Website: bh-photo
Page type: customer-info-address
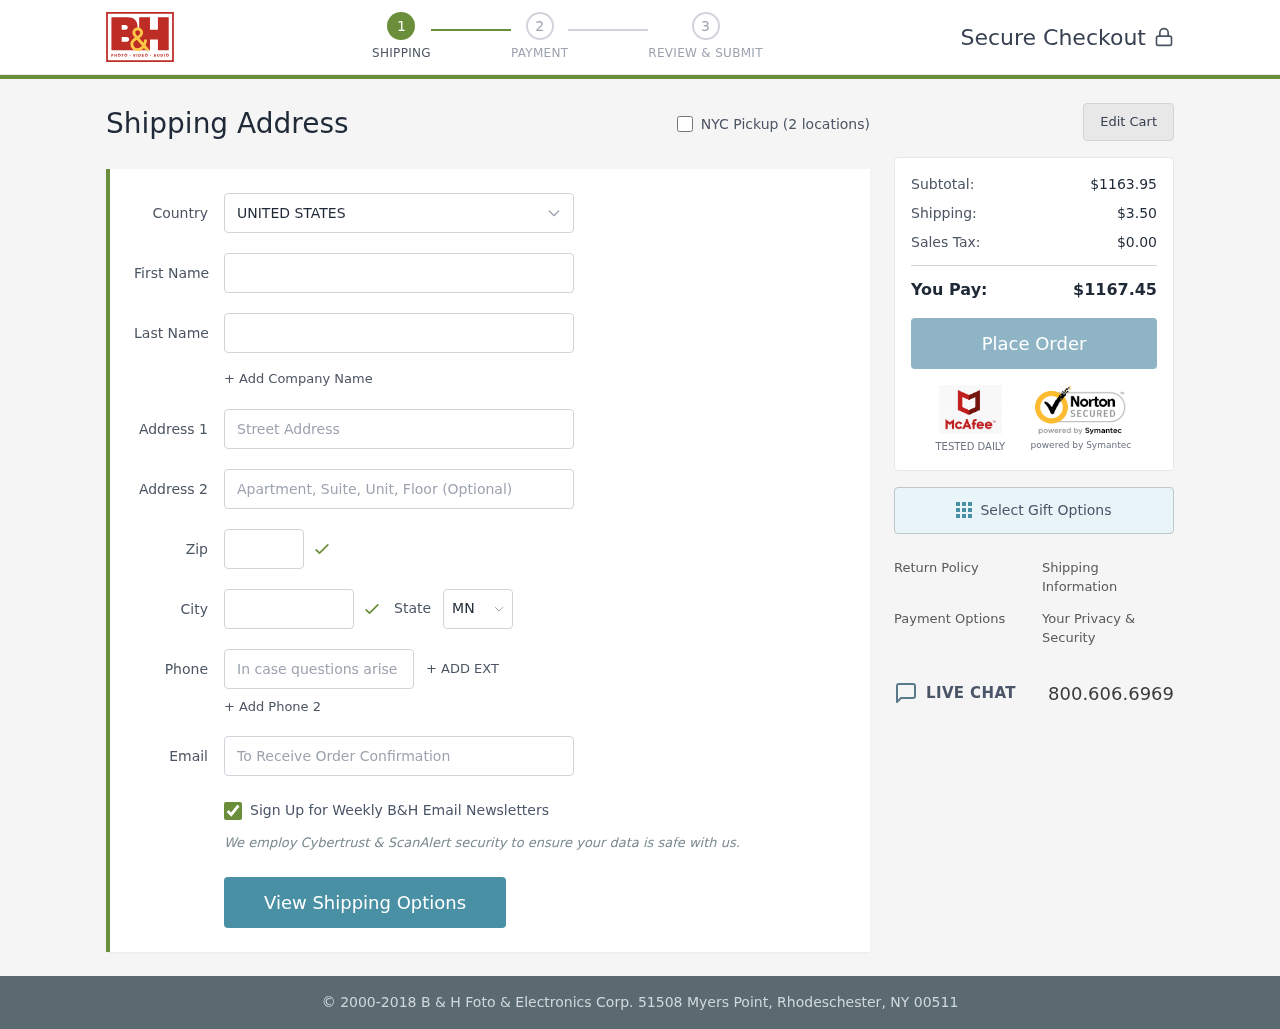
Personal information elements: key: PII_CITY
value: Jeannefurt
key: PII_COUNTRY
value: United States
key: PII_EMAIL
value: sramirez@yahoo.com
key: PII_FIRSTNAME
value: Sheila
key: PII_LASTNAME
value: Ramirez
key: PII_PHONE
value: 7408207799
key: PII_POSTCODE
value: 41975
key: PII_STATE_ABBR
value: MN
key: PII_STREET
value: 8096 Lisa Squares
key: PII_STREET2
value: Suite 916
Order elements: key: ORDER_SUBTOTAL
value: $1163.95
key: ORDER_SHIPPING_COST
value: $3.50
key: ORDER_TAX
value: $0.00
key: ORDER_TOTAL
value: $1167.45